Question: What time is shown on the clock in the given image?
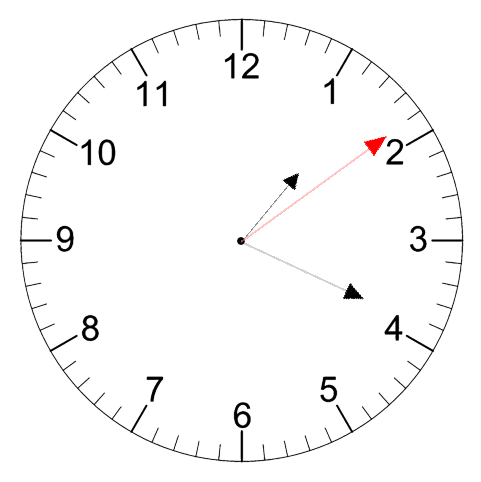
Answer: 01:19:09